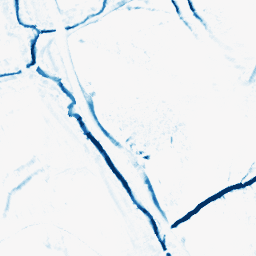
Category: morphological
Decomposition family: morphological_diamond
Decomposition parameters: operation: closing
radius: 5
Upsampling method: bspline
Upsampling parameters: scale: 2
Upsampling scale: 2